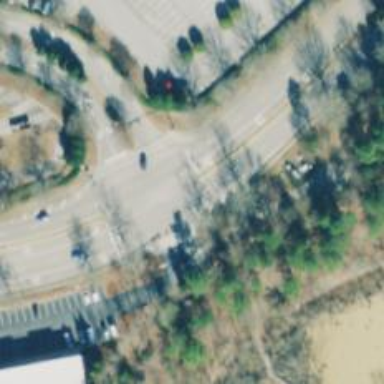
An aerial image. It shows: Zebra crossing on the road.